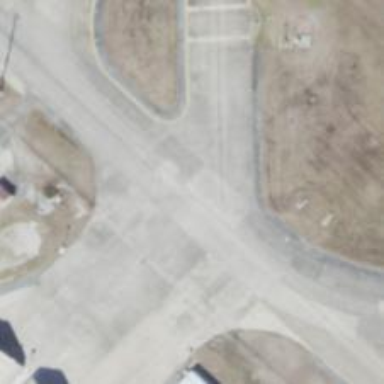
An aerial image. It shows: Asphalt taxiway in the airport.